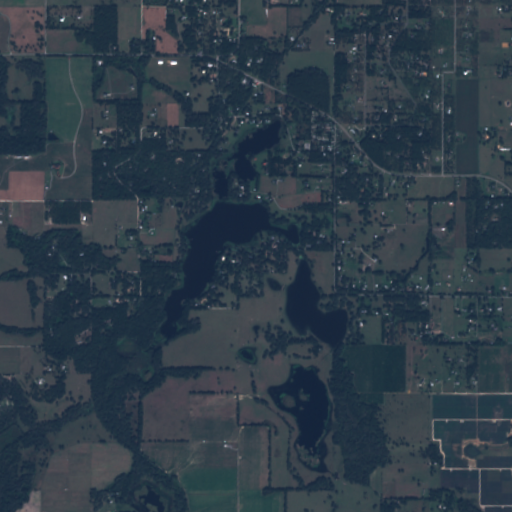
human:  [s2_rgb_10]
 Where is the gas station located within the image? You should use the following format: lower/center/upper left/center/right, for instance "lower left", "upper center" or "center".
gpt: The gas station is located in the upper center of the image.
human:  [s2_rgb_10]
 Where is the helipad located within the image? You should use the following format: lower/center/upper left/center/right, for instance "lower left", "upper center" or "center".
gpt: The helipad is located in the center of the image.
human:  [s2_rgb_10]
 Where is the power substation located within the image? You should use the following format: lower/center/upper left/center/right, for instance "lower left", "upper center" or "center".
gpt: The power substation is located in the upper center of the image.
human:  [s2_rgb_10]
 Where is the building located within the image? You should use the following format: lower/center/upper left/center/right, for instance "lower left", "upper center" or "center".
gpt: The building is located in the upper center of the image.
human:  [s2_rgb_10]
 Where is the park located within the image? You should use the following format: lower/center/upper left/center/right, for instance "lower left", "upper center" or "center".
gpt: There is no park in the image.